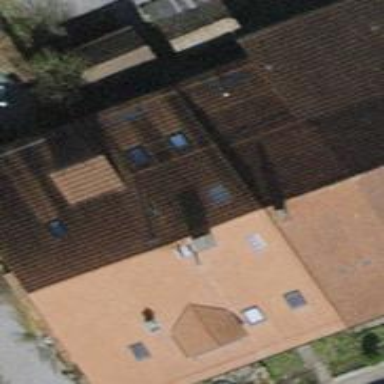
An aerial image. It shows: Building with tiled roof.